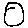
Label: circle